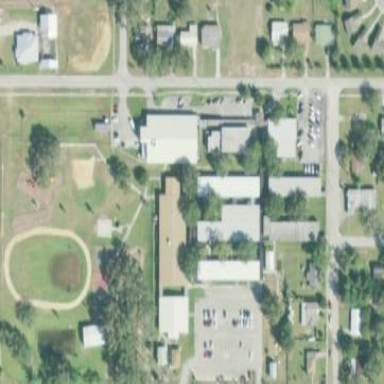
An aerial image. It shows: School.